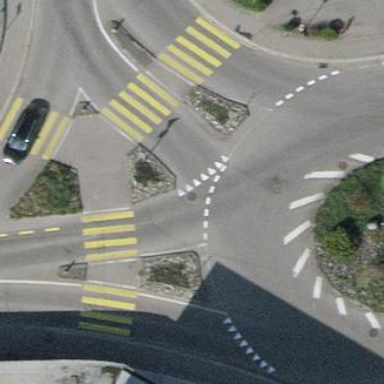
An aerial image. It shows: Traffic calming island.